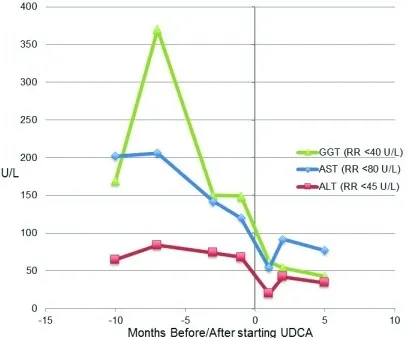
Graph of hepatic function parameters from Case 2 in the months before and after starting ursodeoxycholic acid (UDCA). . This demonstrated a marked improvement in liver function parameters.
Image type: chart (chart)